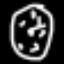
Label: clock